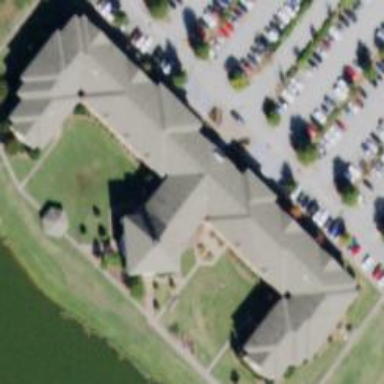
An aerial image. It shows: Dormitory building.